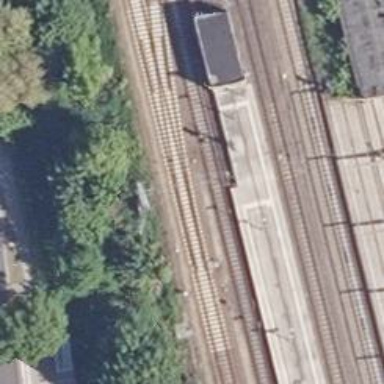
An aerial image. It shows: Railway switch.